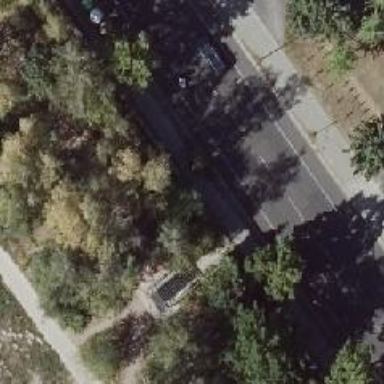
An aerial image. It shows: Footway along the road.